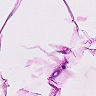
Metastatic tissue present: no